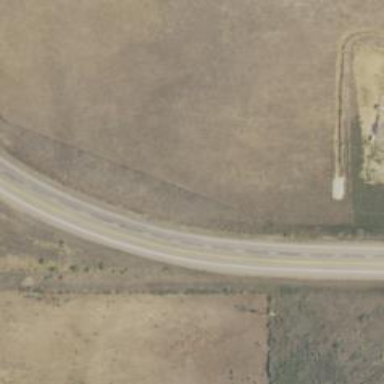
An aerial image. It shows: Tertiary road.